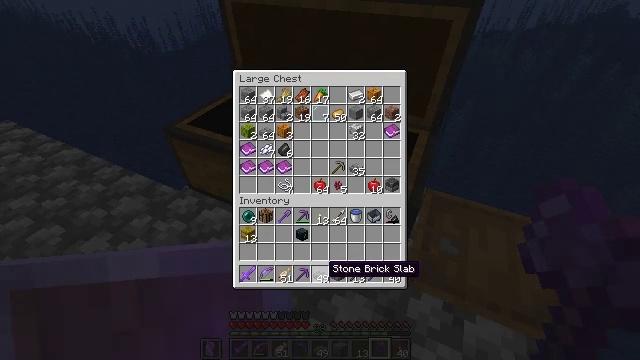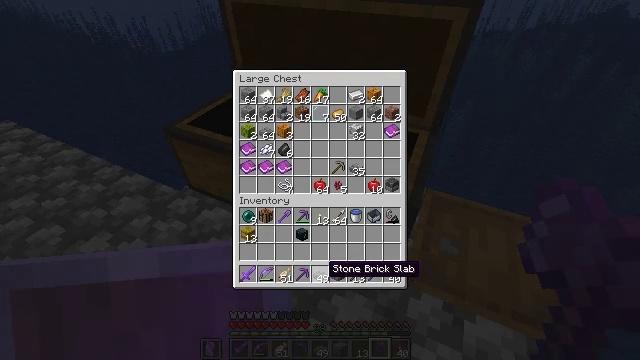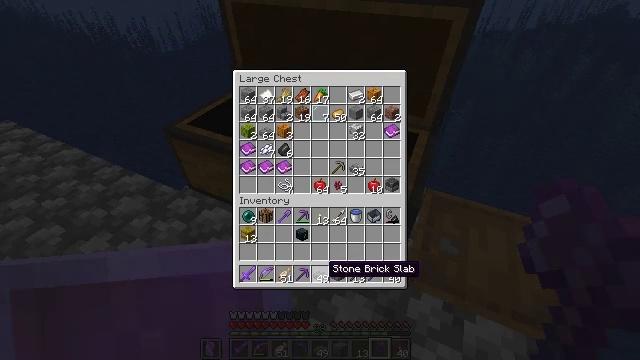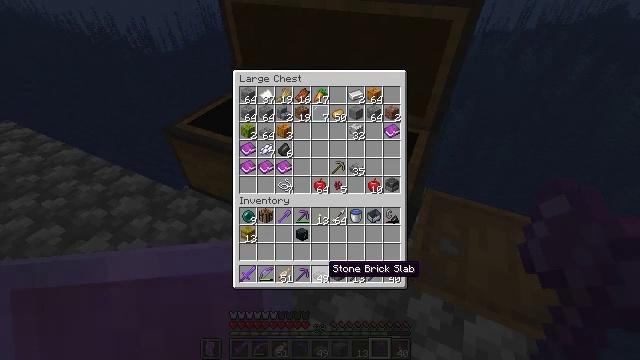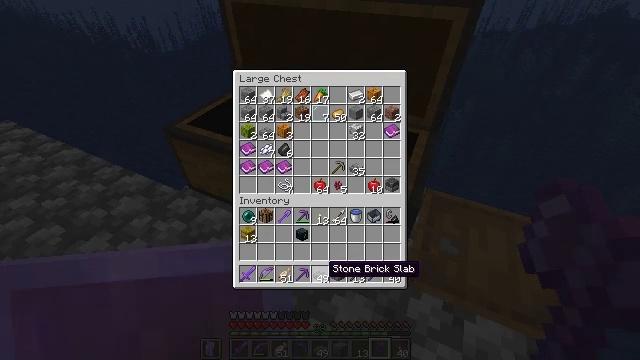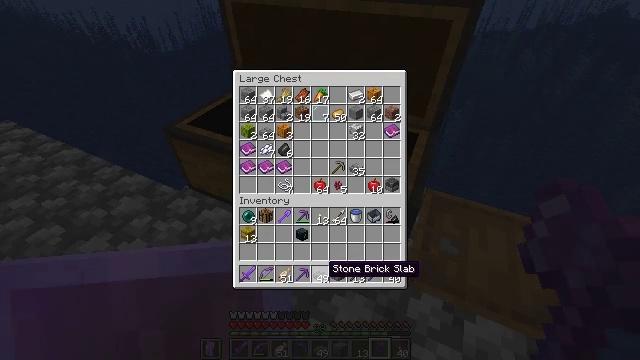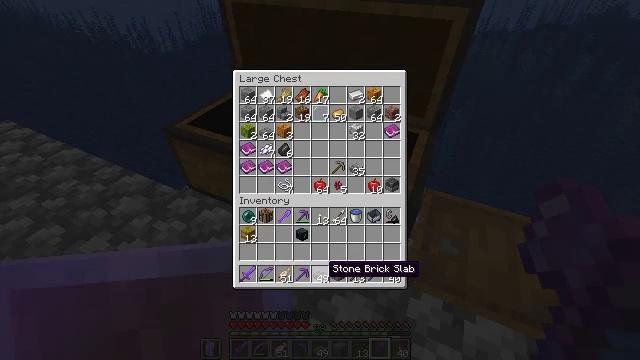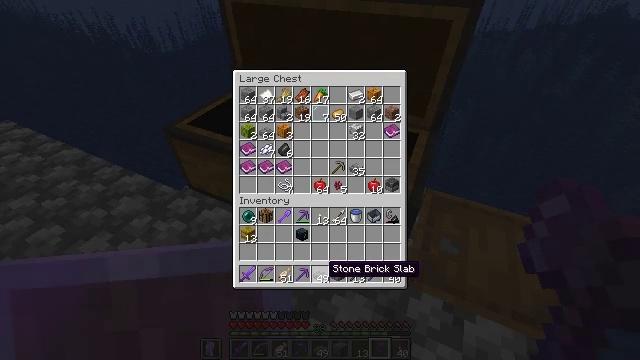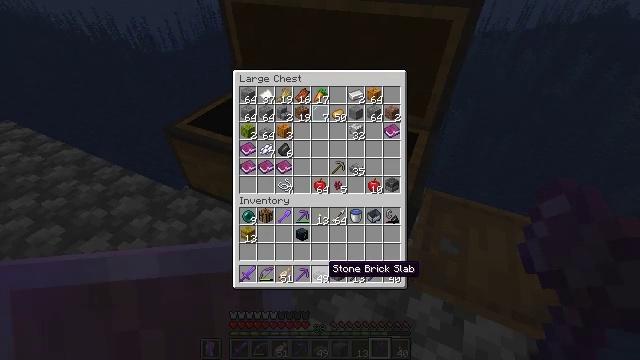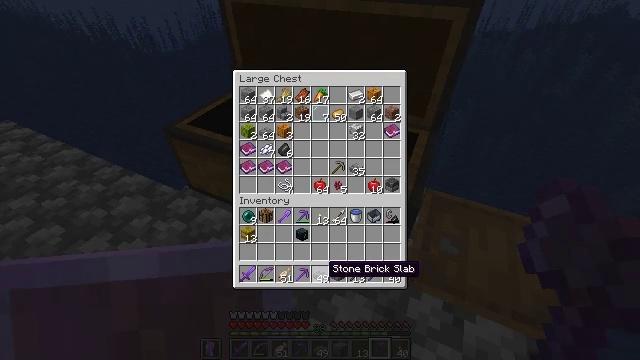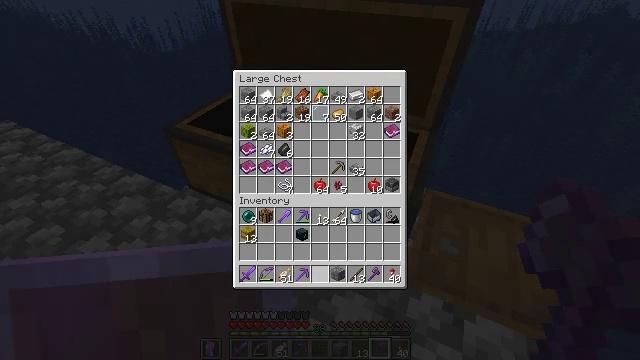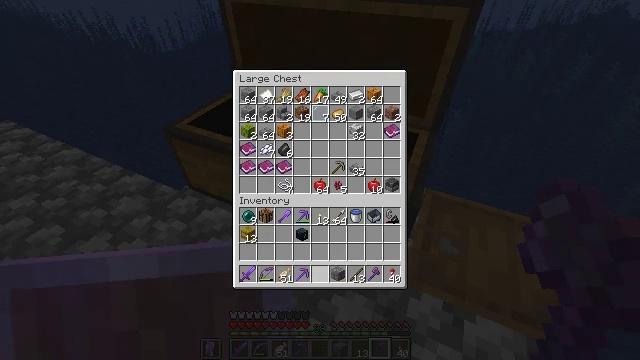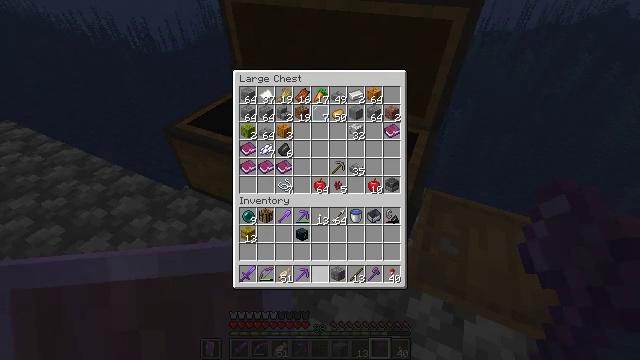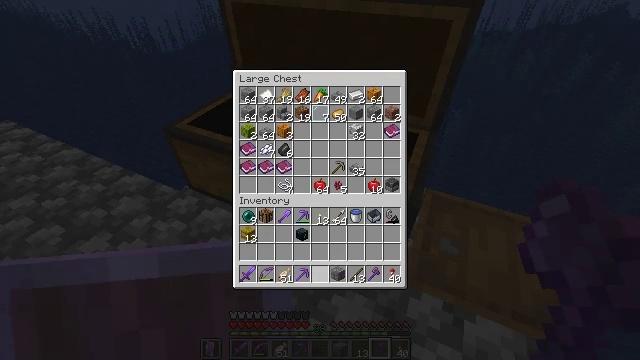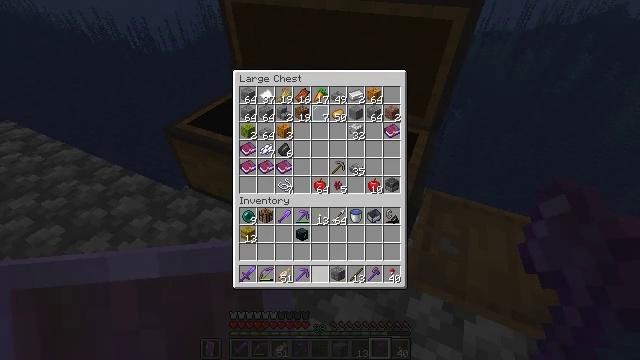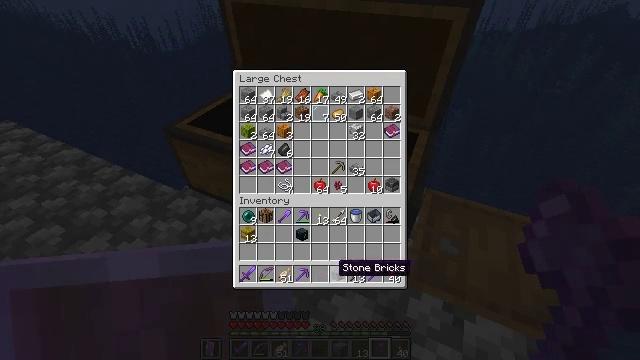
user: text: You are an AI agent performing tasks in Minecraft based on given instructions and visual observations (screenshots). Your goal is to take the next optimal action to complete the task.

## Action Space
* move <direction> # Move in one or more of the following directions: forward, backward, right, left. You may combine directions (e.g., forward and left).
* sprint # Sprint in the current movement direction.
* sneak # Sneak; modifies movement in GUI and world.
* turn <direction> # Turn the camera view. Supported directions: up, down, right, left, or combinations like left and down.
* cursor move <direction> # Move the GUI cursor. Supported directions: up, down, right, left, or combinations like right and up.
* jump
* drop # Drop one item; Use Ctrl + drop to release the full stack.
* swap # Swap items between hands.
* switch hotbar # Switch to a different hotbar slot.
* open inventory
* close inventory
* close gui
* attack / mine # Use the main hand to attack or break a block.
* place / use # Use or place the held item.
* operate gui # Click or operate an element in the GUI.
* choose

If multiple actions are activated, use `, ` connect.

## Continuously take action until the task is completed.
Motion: motion action
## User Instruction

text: Turn clay into a brick by smelting it.
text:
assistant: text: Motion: sneak
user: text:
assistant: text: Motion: sneak
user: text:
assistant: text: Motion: sneak
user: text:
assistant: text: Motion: sneak
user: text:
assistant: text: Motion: sneak
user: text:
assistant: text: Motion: sneak
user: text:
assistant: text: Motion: sneak
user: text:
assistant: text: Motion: sneak
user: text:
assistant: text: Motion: sneak
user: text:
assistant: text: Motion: sneak, attack / mine
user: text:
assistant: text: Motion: sneak, attack / mine
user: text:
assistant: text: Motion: sneak, attack / mine
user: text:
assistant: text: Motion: sneak
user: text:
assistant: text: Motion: sneak, turn right
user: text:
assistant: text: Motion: sneak
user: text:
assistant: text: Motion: sneak
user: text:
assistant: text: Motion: sneak
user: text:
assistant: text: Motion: sneak, attack / mine
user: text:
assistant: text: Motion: sneak, attack / mine
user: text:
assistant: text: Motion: sneak, attack / mine
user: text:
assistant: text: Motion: sneak, attack / mine
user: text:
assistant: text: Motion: sneak
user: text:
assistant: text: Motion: sneak
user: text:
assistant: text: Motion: sneak
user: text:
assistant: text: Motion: sneak
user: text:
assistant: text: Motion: sneak
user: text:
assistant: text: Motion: sneak
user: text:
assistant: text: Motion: sneak
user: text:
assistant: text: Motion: sneak
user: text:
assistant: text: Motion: sneak